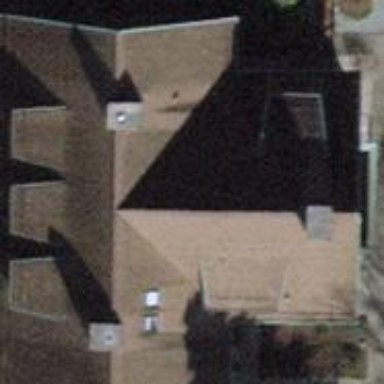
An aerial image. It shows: Detached building with gabled roof.